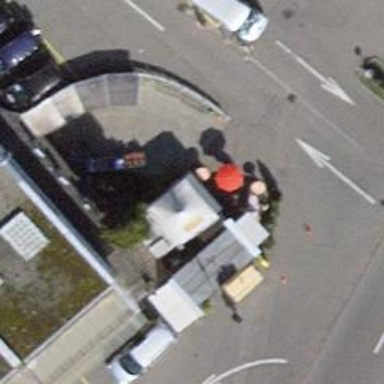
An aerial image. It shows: Fast food establishment.